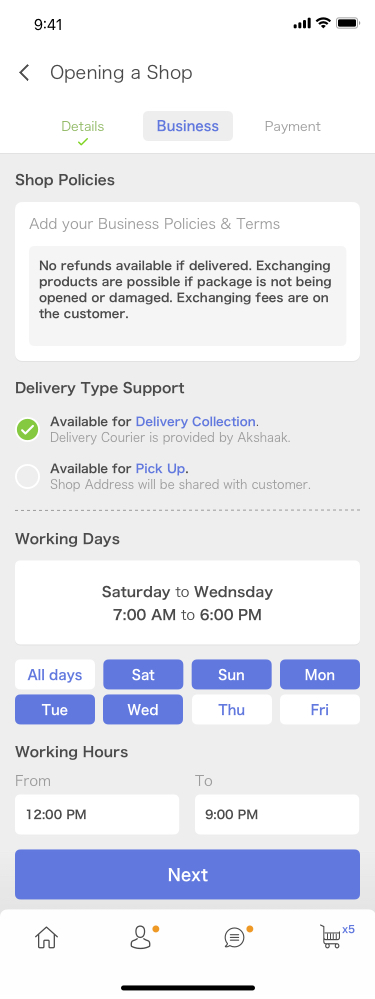
Text in this UI design:
Working Hours
From
12:00 PM
To
9:00 PM
Working Days
Sat
Sun
Thu
All days
Wed
Tue
Mon
Fri
Saturday to Wednsday
7:00 AM to 6:00 PM
Available for Pick Up.
Shop Address will be shared with customer.
Available for Delivery Collection.
Delivery Courier is provided by Akshaak.
Delivery Type Support
No refunds available if delivered. Exchanging products are possible if package is not being opened or damaged. Exchanging fees are on the customer.
Add your Business Policies & Terms
Shop Policies
Business
Payment
Details
Opening a Shop